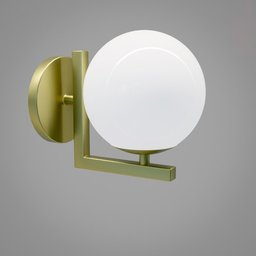
Label: lighting